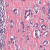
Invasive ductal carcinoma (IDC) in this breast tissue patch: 1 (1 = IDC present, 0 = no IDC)